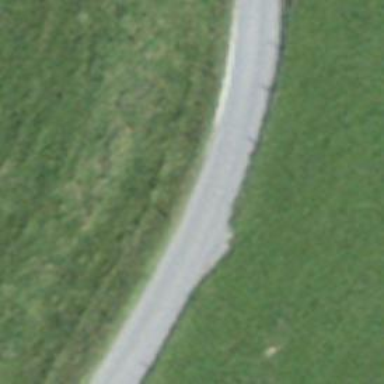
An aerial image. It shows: Unclassified road.